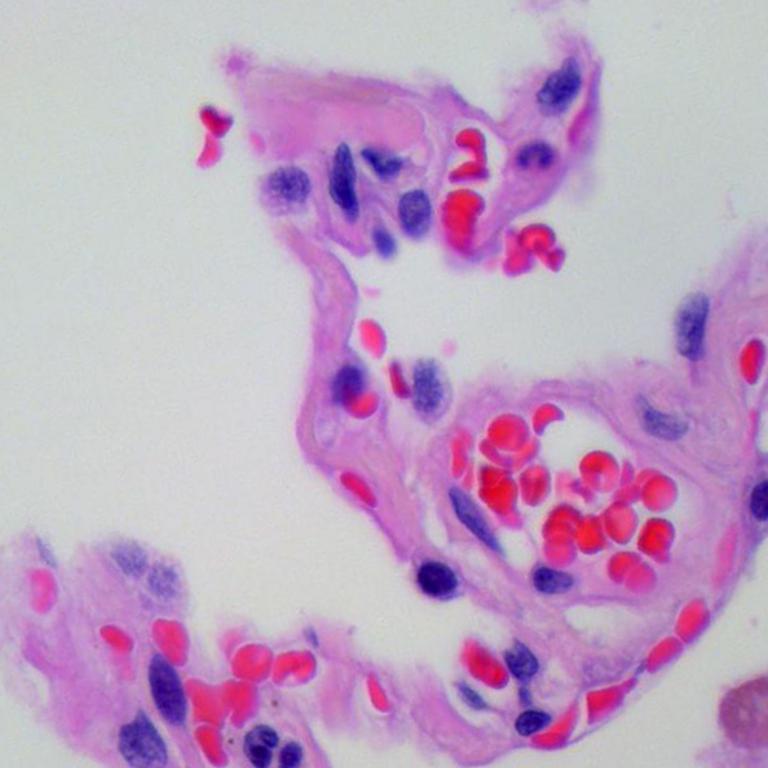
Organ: lung
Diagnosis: benign